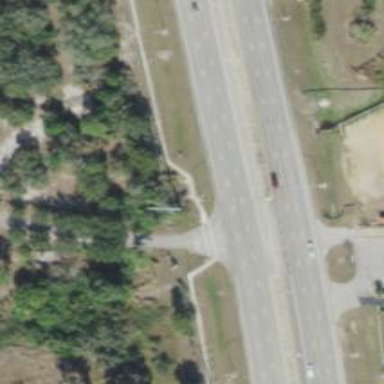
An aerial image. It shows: Asphalt road classified as trunk highway.